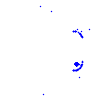
Particle: electron